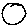
Label: circle